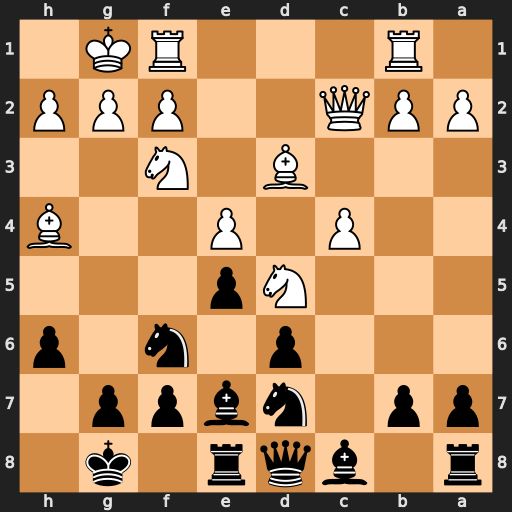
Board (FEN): r1bqr1k1/pp1nbpp1/3p1n1p/3Np3/2P1P2B/3B1N2/PPQ2PPP/1R3RK1
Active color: b
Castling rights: -
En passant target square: -
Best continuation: Nxd5 cxd5 Bxh4